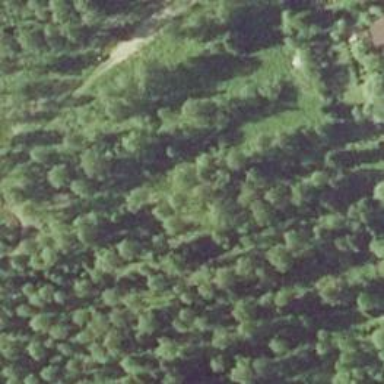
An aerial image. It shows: Disc golf hole.